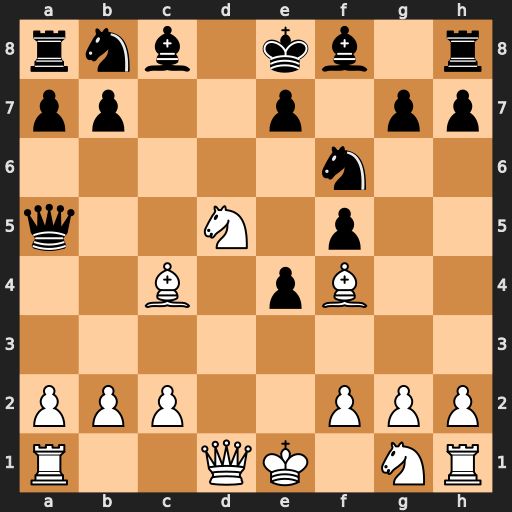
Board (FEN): rnb1kb1r/pp2p1pp/5n2/q2N1p2/2B1pB2/8/PPP2PPP/R2QK1NR
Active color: w
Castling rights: KQkq
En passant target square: -
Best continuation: b4 Nxd5 bxa5